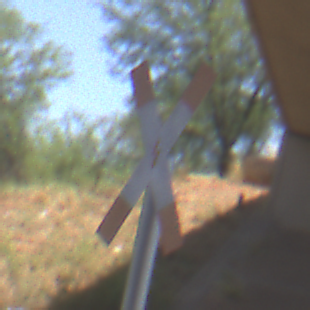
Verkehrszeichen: Andreaskreuz
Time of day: Midday
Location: Roofed (Underpass)
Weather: Clear
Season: NotSpecified
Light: Natural